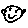
Label: smiley face